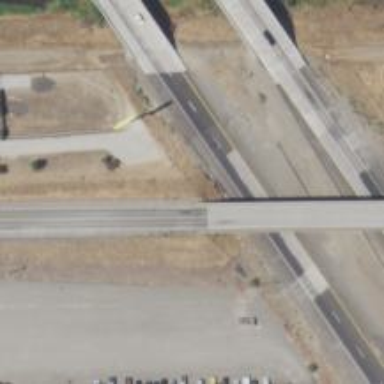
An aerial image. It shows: Tertiary road passing over bridge.